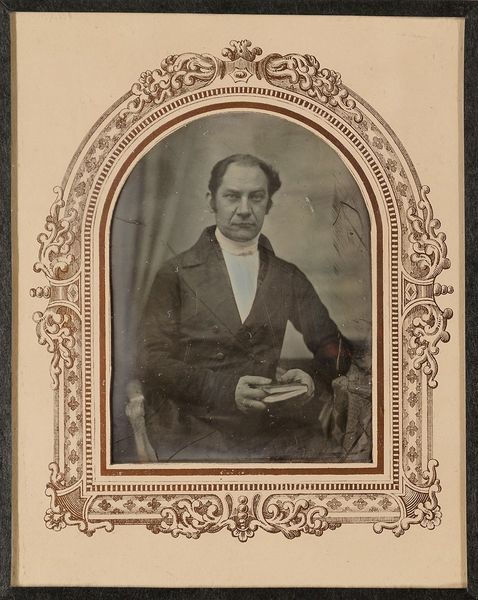
Titel: Der Pastor Fritz Köppen von St. Petri in Lübeck (1808-1881)
Standort: Hamburg
Institution: Museum für Kunst und Gewerbe Hamburg
Schlagwörter: mann, portrait, figur, foto, fotografie, photographie, photo, pastor, lichtbild, daguerreotypie, bildwerke, angewandte und bildende kunst, hessische systematik, porträt, porträtfotografie, porträtphotographie, hüftbild